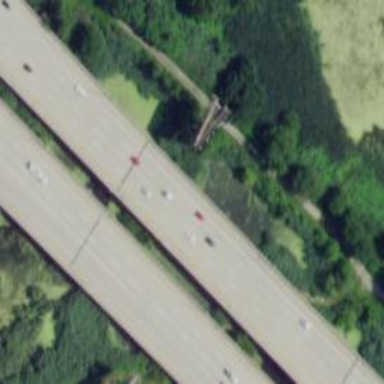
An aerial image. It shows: Viaduct bridge on motorway.